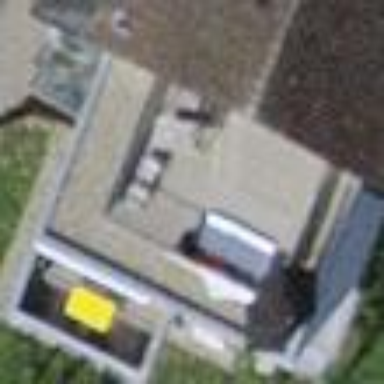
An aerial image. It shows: Building with flat roof oriented across its structure.